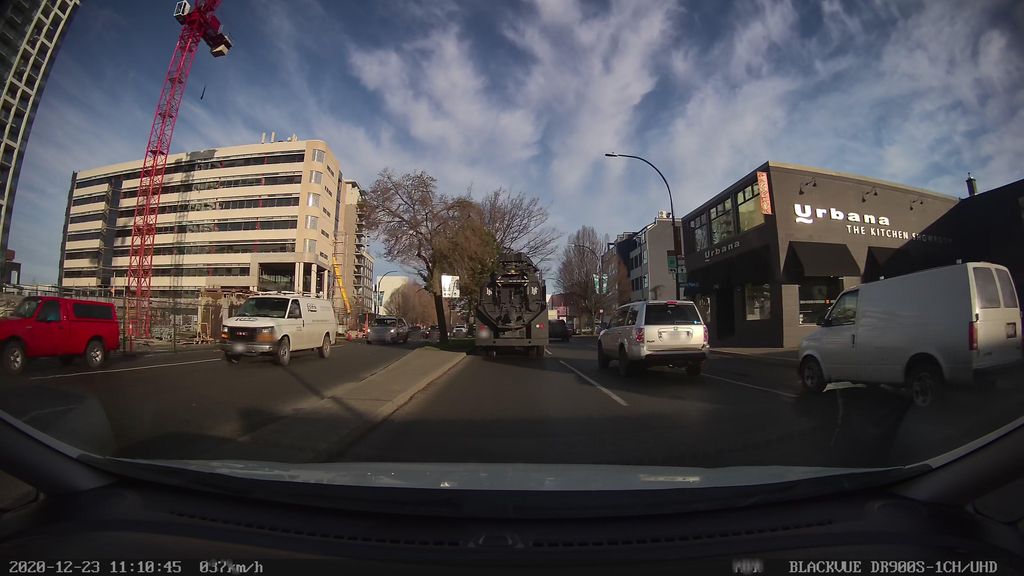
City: victoria